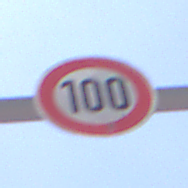
Verkehrszeichen: Geschwindigkeit100
Umgebung: Outdoor, RoadRail
Tageszeit: Midday
Wetter: Clear
Licht: Natural
Jahreszeit: NotSpecified
Kontrast: HighContrast